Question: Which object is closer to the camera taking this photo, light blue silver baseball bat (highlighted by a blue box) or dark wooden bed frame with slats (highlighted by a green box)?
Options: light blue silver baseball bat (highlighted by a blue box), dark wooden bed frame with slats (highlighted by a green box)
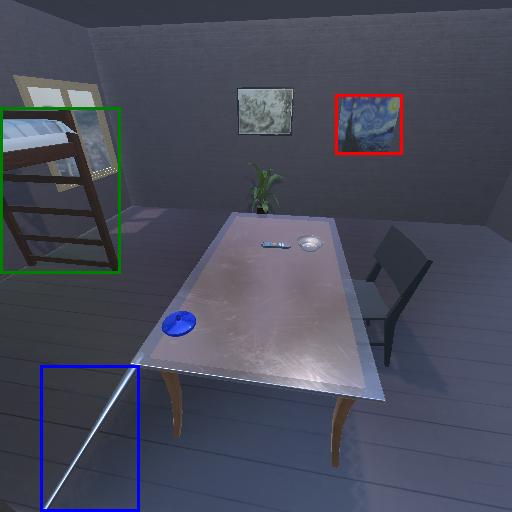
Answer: light blue silver baseball bat (highlighted by a blue box)